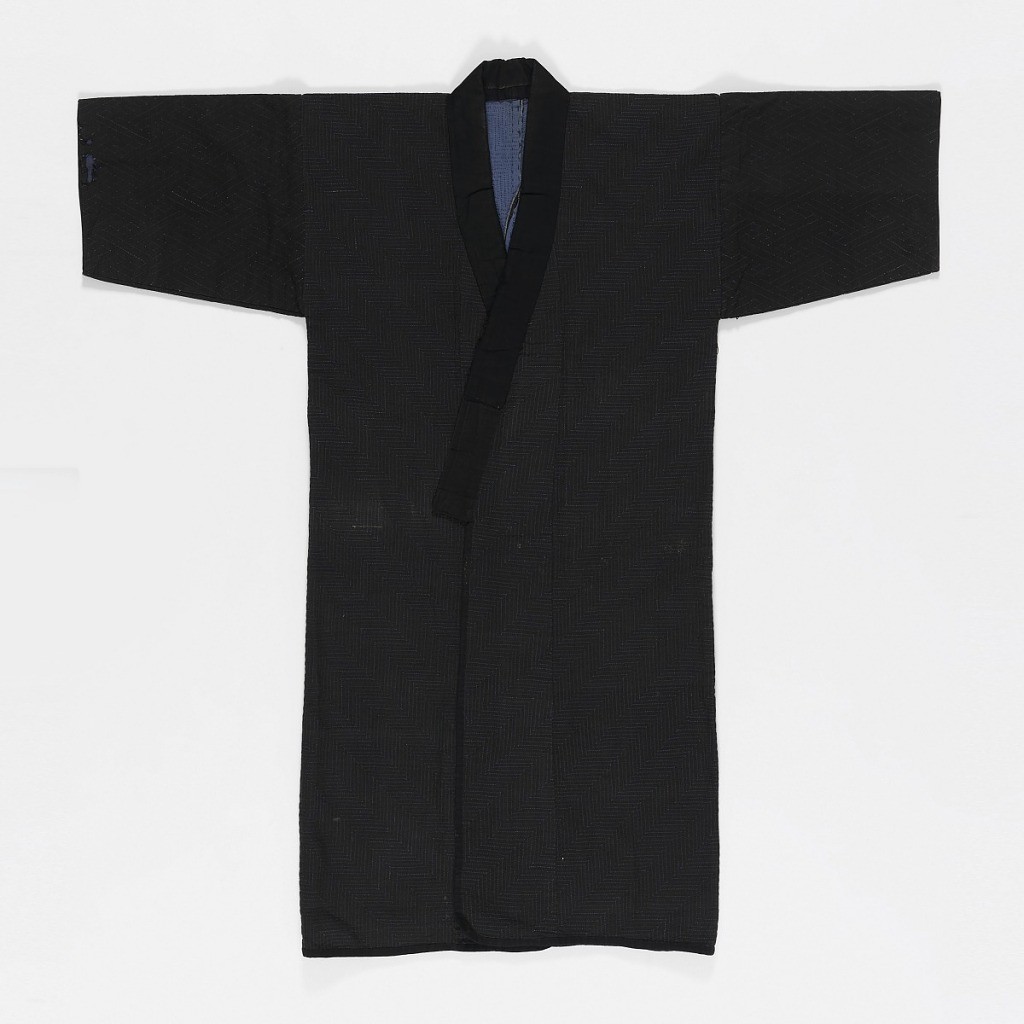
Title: Man's coat
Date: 19th century
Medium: cotton Technique: quilted plain weave
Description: Man's coat made from two layers of cotton fabric, dyed dark indigo blue on the outside and lighter blue on the inside, quilted in running stitches using a medium blue cotton thread. The quilting pattern on the sleeve is a swastika fret, and on the body a diagonal herringbone.